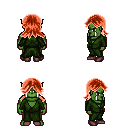
a pixel art fantasy rpg character, male body template, orc, green skin, green robe, white pants, red loose hair, maroon shoes, four views (front, back, left, right), 2x2 character sprite sheet, small pixel art, hard edges, no anti-aliasing